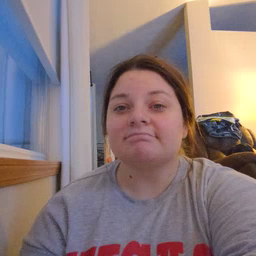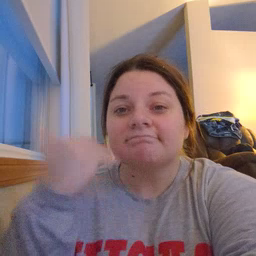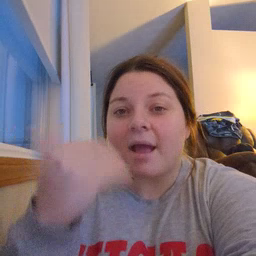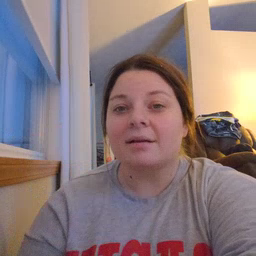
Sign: smile